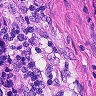
Metastatic tissue present: no